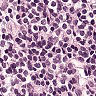
Metastatic tissue present: no